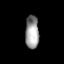
Tissue: lung
Cell type: T cells
Senescence score: 0.124
Nuclear area (px): 439
Mean DAPI intensity: 153.697